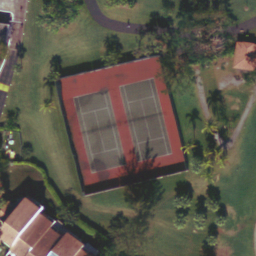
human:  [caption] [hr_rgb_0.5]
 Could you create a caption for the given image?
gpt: There are two tennis courts arranged neatly and surrounded by some plants .

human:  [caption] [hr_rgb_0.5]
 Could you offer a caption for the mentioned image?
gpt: Two tennis courts are surrounded by lawn and some trees .

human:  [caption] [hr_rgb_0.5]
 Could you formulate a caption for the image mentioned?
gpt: There are two tennis courts on the lawn and surrounded by some trees .

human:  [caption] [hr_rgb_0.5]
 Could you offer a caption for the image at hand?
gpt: Two tennis courts arranged neatly with some plamts surrounded .

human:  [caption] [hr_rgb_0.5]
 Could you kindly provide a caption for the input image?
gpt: There are two tennis courts on the lawn and surrounded by some plants .